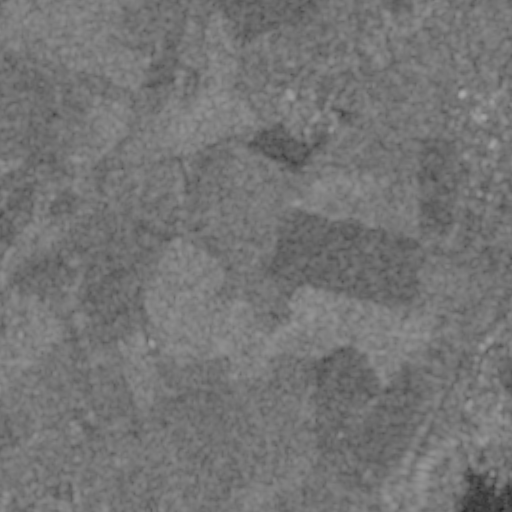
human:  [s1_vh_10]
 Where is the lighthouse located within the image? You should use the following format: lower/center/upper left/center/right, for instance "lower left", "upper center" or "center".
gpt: The lighthouse is located in the lower right of the image.
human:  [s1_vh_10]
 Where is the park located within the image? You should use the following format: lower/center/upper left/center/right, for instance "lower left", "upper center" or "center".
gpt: The park is located in the lower right of the image.
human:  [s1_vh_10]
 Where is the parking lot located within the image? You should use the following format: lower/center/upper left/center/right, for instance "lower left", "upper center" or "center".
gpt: The parking lot is located in the lower right of the image.
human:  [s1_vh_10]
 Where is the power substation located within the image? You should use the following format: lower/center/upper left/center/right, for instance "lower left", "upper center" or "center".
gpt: The power substation is located in the lower right of the image.
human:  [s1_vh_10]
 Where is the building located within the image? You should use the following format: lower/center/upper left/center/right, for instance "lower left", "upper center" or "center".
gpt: There is no building in the image.

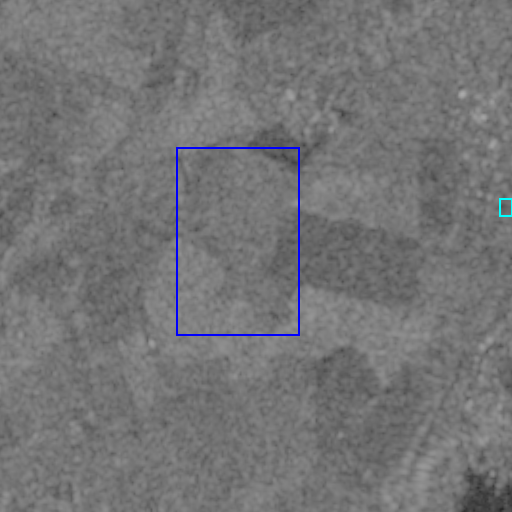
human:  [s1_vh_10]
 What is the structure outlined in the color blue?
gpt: The structure outlined in blue is a crop field.
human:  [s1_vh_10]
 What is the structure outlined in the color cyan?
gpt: The structure outlined in cyan is a park.
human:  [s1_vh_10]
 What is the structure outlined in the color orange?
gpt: There is no orange outline.